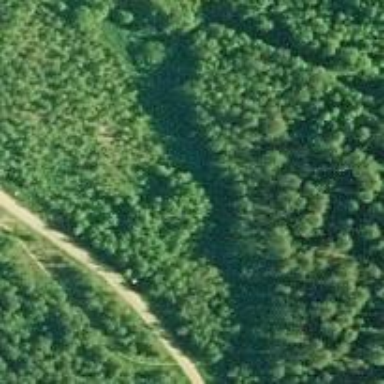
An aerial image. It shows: Path with track type of grade 3.